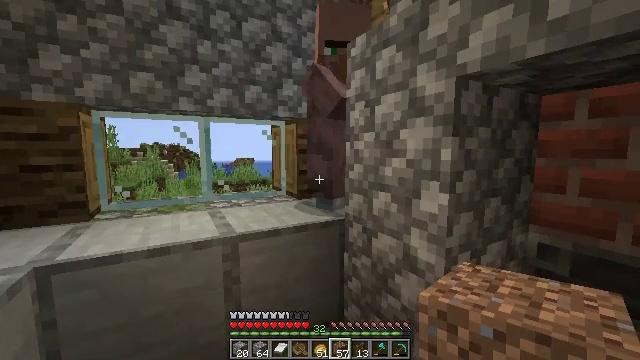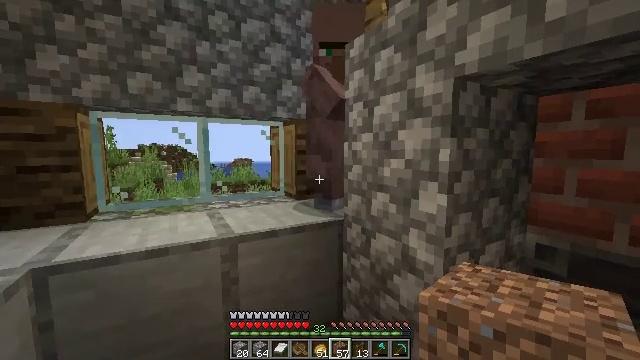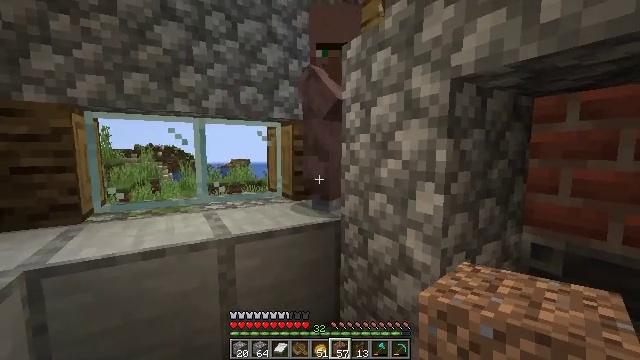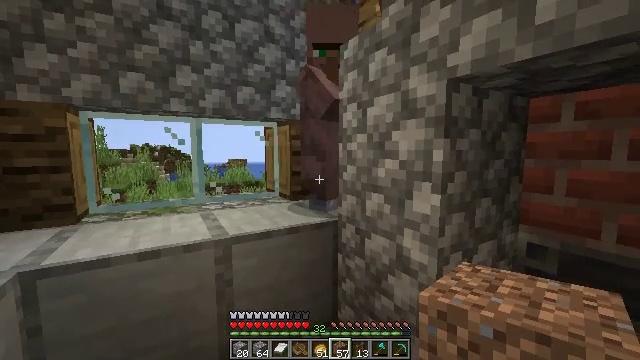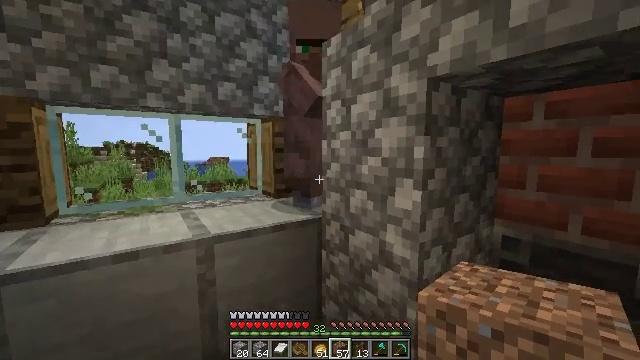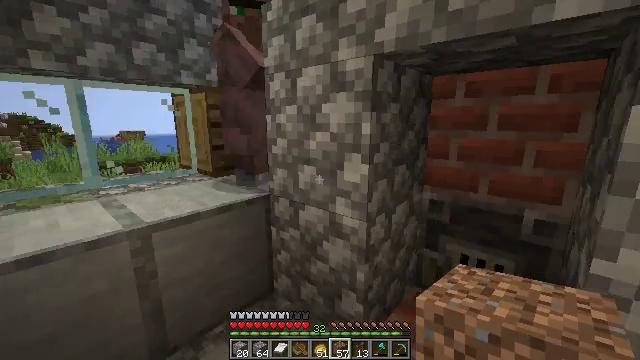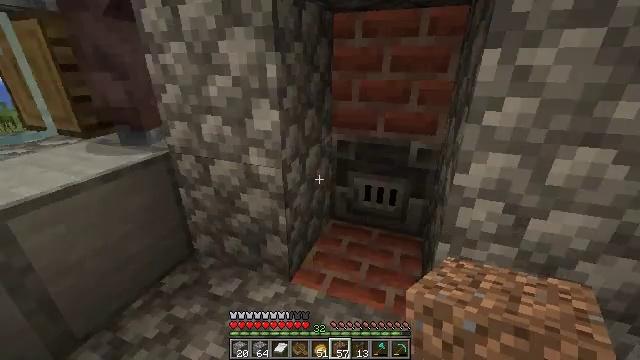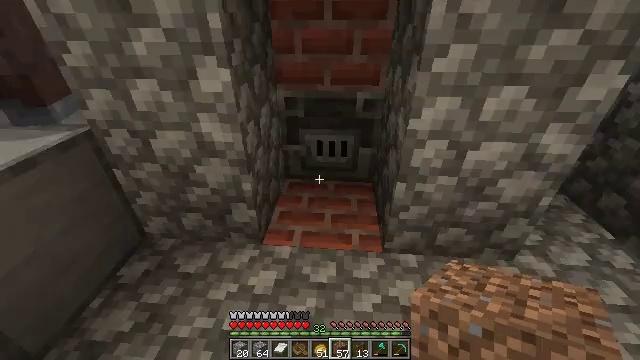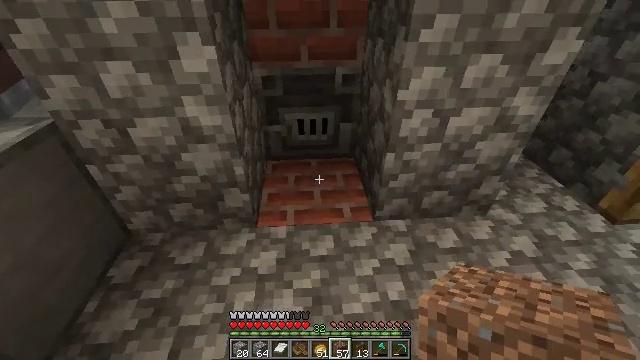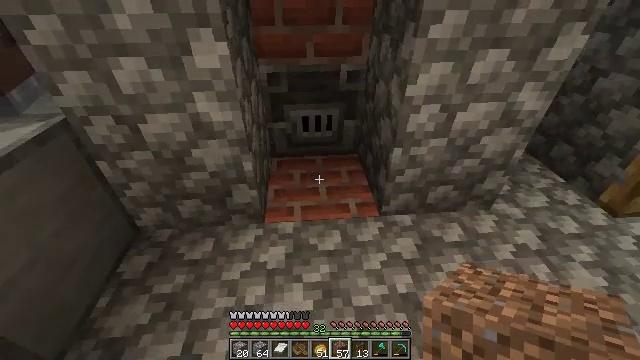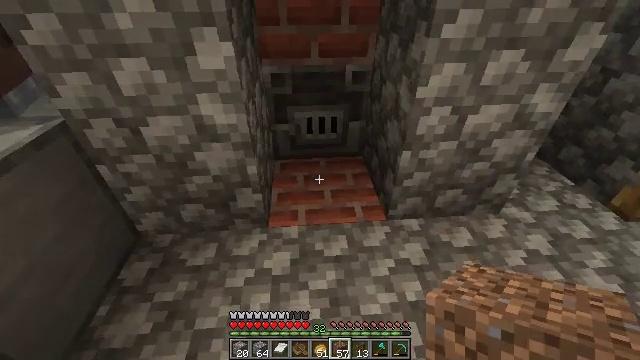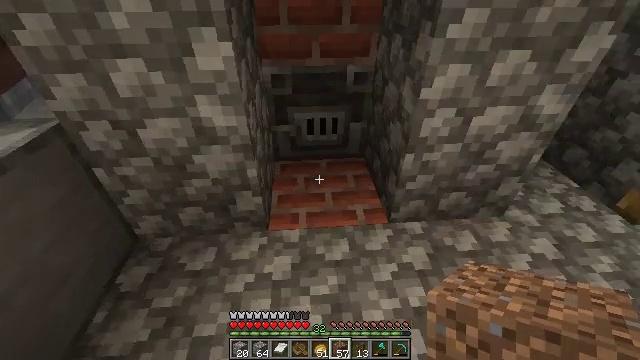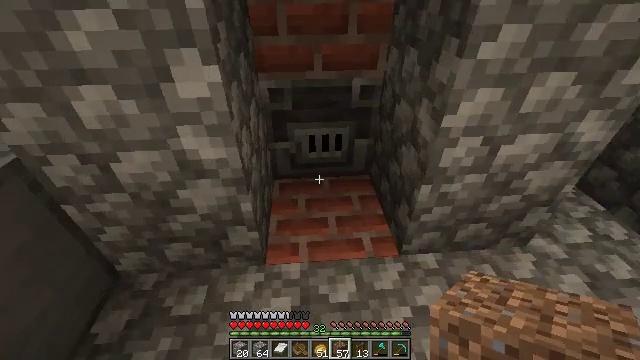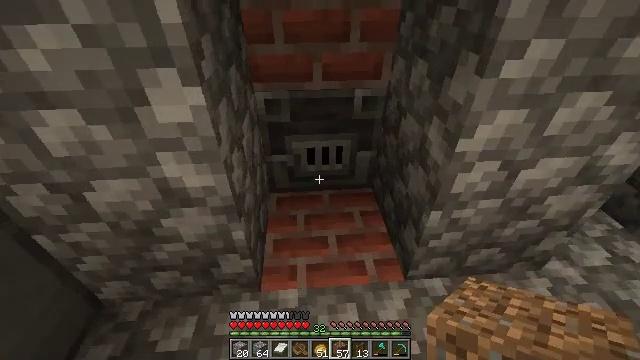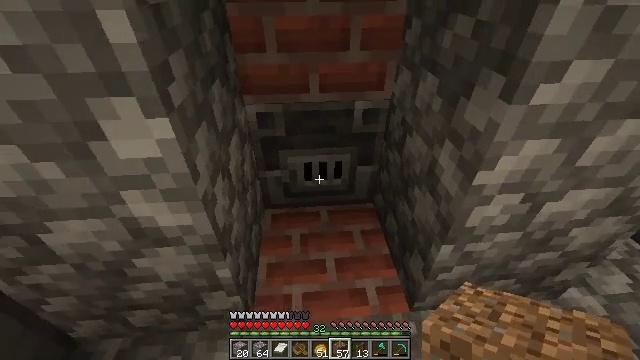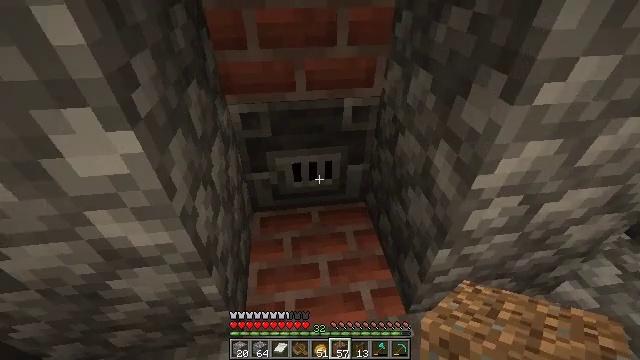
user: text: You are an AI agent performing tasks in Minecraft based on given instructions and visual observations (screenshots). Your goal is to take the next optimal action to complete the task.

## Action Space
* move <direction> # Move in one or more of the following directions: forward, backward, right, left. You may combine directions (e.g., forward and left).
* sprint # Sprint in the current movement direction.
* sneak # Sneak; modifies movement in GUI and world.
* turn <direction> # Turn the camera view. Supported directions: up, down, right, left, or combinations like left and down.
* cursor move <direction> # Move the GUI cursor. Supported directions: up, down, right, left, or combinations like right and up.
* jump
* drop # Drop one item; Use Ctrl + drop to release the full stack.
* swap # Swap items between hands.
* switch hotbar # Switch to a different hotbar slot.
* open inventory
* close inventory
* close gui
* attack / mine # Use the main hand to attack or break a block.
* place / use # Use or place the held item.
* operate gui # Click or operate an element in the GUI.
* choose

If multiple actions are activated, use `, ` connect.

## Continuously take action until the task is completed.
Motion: motion action
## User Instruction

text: Collect the blast furnace by mining it.
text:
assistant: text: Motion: no_op
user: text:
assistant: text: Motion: no_op
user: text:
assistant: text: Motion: no_op
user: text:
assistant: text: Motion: turn right
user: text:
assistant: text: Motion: move left, turn right and down
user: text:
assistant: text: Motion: move left, turn right and down
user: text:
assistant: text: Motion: move left, turn right and down
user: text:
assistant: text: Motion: turn right and down
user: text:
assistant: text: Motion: no_op
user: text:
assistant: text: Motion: move forward
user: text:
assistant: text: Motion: move forward
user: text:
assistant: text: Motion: move forward
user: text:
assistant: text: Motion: move forward
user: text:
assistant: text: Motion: move forward
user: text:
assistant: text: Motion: turn right and down
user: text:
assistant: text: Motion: turn right and down
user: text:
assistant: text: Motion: no_op
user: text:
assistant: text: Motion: no_op
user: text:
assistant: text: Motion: turn left and down
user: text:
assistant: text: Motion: no_op
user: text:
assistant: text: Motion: no_op
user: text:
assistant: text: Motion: no_op
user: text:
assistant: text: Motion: no_op
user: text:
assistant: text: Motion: no_op
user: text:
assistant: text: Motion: no_op
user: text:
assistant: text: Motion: no_op
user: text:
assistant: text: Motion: no_op
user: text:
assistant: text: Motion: no_op
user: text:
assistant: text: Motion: no_op
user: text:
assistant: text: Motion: no_op